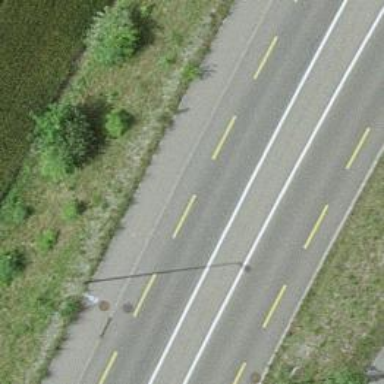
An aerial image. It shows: Secondary road with asphalt surface. There are separate sidewalks and lanes for cyclists on both sides of the road.